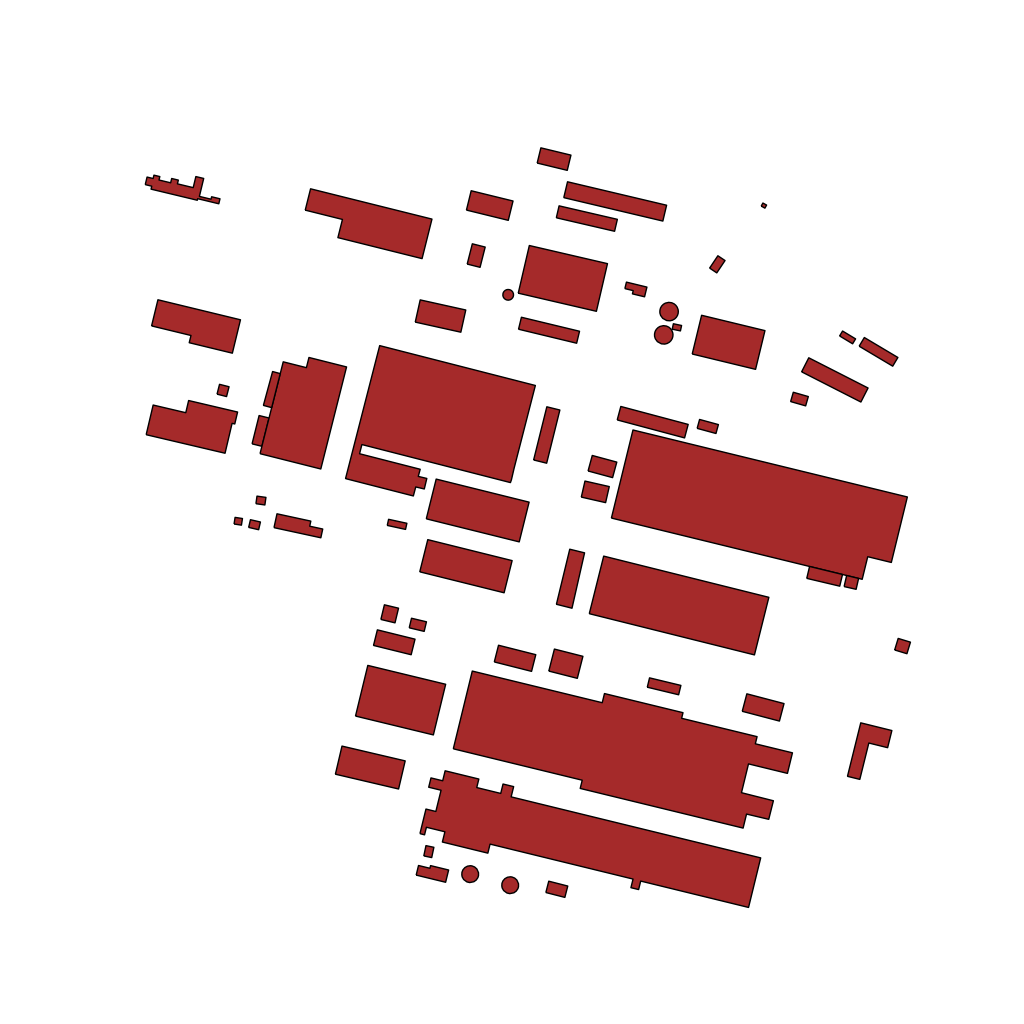
Tags: overhead vector_map, industrial, recreation, individual_rise, low_rise, density_1, Facility, 1.0 km²